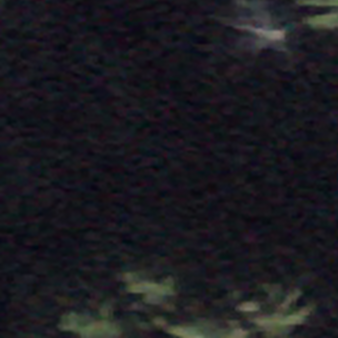
Label: other